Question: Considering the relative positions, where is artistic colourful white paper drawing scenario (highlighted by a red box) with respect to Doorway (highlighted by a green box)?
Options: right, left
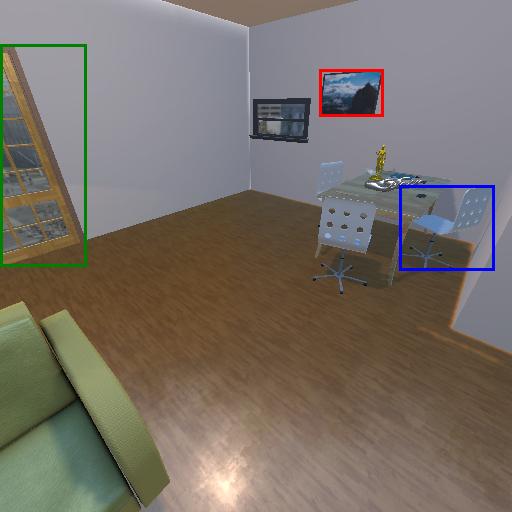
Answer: right